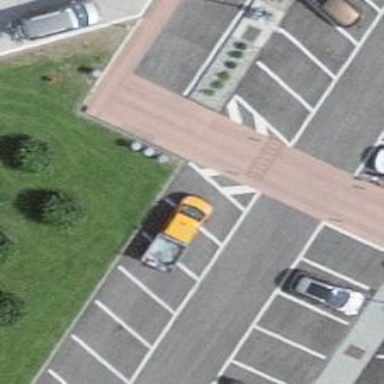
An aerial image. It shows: Charging station.